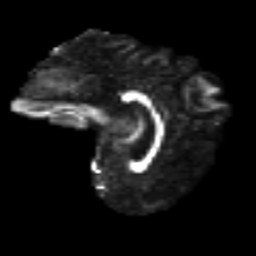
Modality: FA
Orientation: sagittal
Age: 29
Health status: ill
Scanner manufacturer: philips
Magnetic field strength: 3 T
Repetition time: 9 s
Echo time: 0.127 s